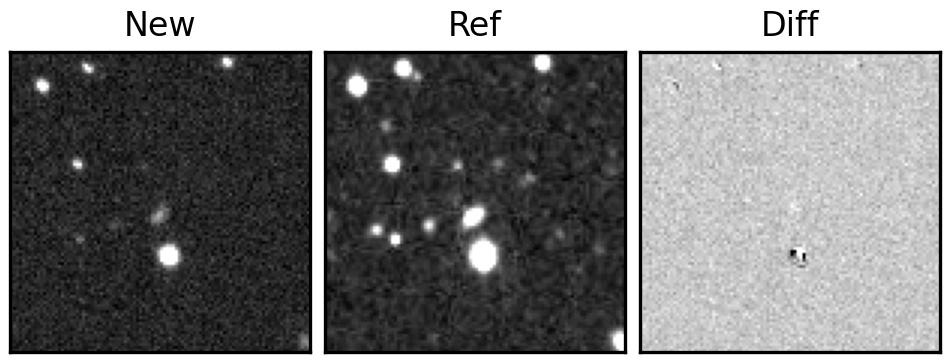
Label: real